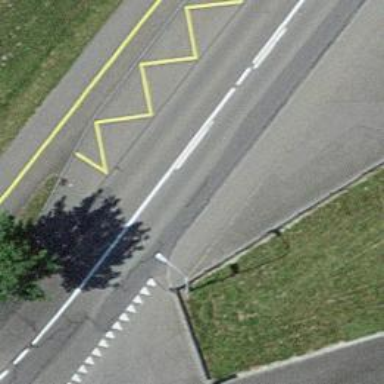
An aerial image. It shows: Bus stop with stop position for public transport.